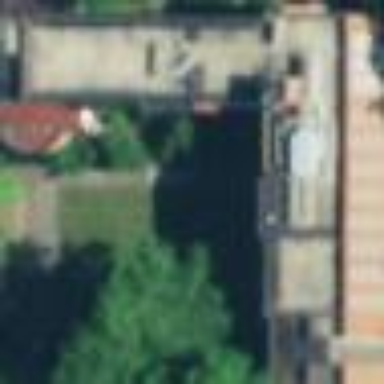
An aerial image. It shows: Dormitory building.